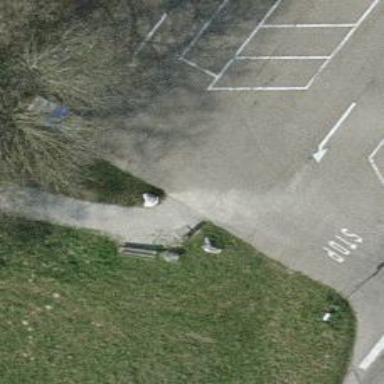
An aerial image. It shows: Bollard.